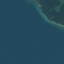
Label: SeaLake